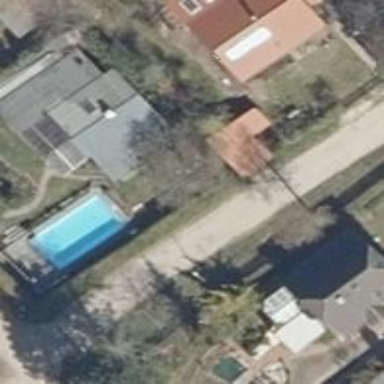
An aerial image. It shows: Residential building.